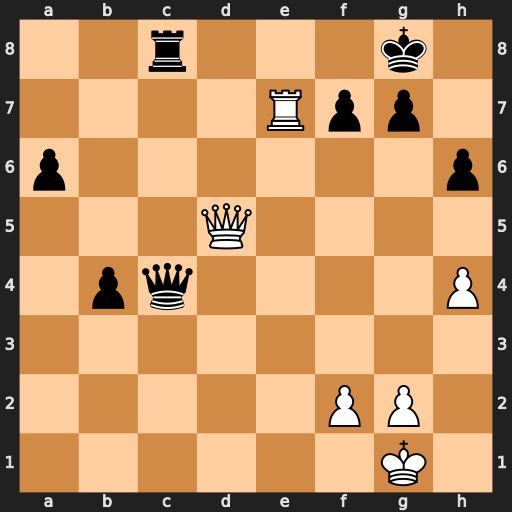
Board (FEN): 2r3k1/4Rpp1/p6p/3Q4/1pq4P/8/5PP1/6K1
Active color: w
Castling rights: -
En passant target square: -
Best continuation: Re8+ Rxe8 Qxc4